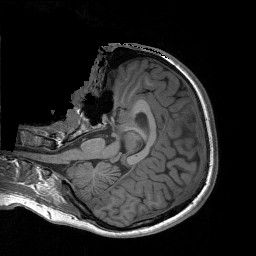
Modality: T1w
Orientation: axial